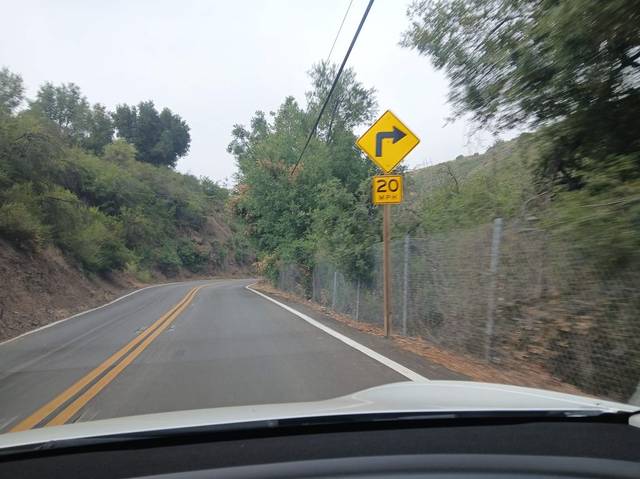
Region: Mexico
Coordinates: 34.064, -118.896